Interaction volume radius: 5 \u00c5
Interaction volume height: 25 \u00c5
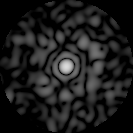
Disorder parameter: 0.8072